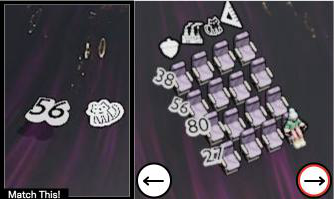
Task: seats
Answer: no